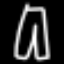
Label: pants